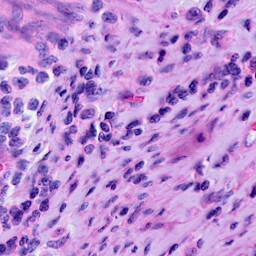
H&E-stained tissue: Cervix